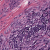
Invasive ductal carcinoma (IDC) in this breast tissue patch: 1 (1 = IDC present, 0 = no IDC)